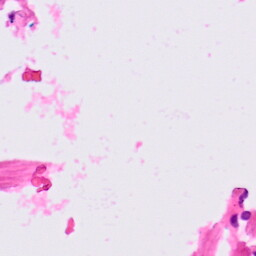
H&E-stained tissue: Lung